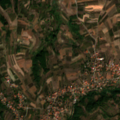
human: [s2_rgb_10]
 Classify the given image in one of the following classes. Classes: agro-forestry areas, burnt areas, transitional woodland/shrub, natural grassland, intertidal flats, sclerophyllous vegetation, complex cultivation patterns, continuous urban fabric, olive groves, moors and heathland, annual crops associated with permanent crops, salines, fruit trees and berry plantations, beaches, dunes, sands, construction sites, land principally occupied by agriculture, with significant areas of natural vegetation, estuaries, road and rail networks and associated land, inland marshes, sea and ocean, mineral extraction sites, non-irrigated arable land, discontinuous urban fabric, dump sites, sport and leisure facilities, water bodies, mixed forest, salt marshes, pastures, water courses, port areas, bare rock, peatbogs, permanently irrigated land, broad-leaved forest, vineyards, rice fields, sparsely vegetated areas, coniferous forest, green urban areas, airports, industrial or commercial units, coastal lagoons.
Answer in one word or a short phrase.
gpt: discontinuous urban fabric, complex cultivation patterns, land principally occupied by agriculture, with significant areas of natural vegetation, broad-leaved forest